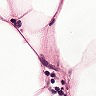
Metastatic tissue present: no